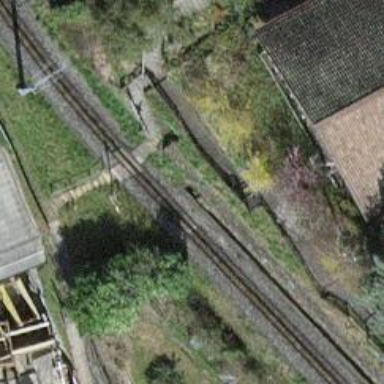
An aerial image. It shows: Railway crossing.